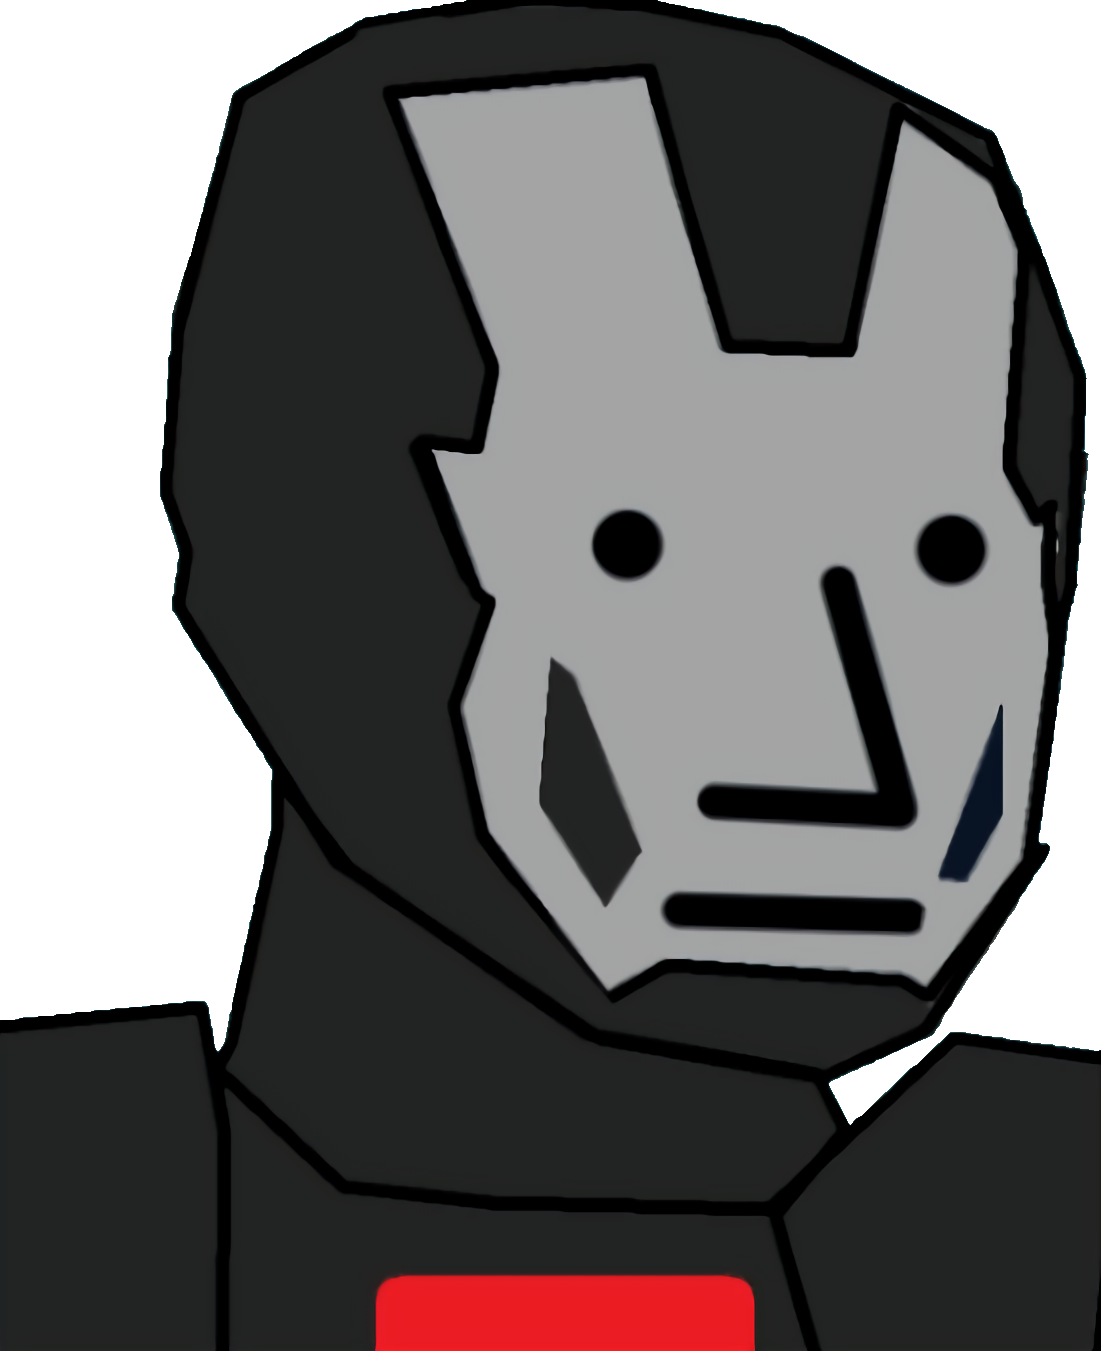
Label: 5_NPC